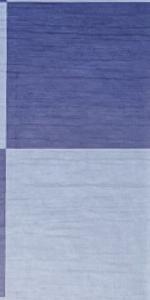
Label: Empty